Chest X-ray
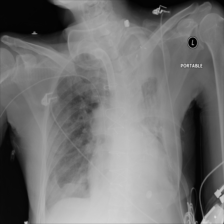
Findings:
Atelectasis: negative
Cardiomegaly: negative
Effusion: positive
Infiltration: positive
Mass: negative
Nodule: negative
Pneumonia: negative
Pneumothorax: negative
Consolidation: negative
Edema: negative
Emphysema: negative
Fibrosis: negative
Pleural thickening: negative
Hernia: negative